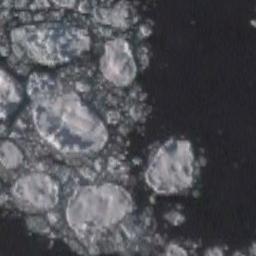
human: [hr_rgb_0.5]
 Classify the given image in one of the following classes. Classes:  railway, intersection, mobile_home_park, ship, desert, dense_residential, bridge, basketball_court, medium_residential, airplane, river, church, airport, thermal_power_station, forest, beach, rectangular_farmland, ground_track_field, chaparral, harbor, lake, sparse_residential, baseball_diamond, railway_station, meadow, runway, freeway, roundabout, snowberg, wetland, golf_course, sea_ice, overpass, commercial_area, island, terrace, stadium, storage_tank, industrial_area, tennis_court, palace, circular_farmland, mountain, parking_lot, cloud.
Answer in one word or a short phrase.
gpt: sea_ice